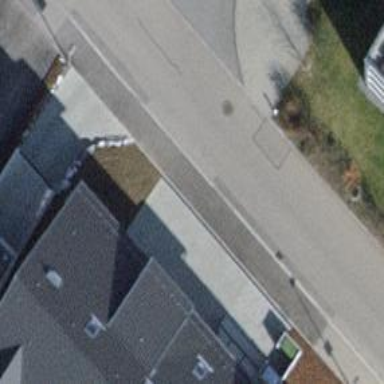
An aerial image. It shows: Sidewalk along the footway.